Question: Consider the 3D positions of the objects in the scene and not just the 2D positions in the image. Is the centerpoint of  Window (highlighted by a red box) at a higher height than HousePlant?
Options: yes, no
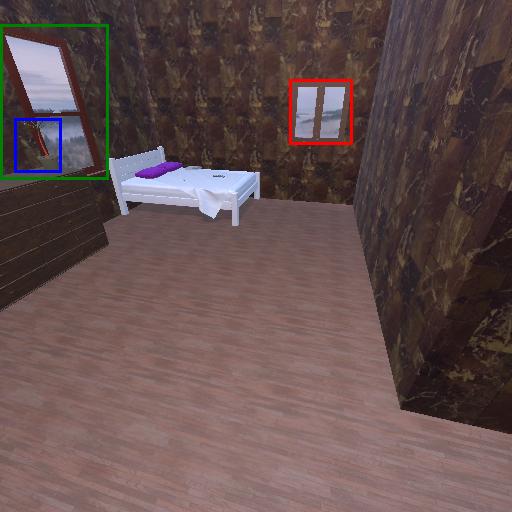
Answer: yes